Question: I want to put a string above to the unicode character.
something like:

so I have to do two things:
'''
1) change the width of the unicode character
2) put the string above the unicode character
'''
this is my jsfiddle:
<URL>
and this is my css:
'''
font.sub-menu-item:before {
content: "C0";
width:200px;
}
div.upperChar {
padding-top:30px;
}
'''
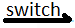
Answer: You need to set the font's size. You can control its position with the 'margin'.
<URL>
'''
font.sub-menu-item:before {
content: "C0";
font-size: 170px;
line-height: 0;
margin: -10px 0 0 -15px;
}
'''
Also, why do you need an extra element for this? Here's a better example using the ':after' pseudo class and only one element.
<URL>
'''
div.upperChar:after {
content: "C0";
font-size: 170px;
line-height: 0;
display: block;
margin-left: -20px;
}
'''